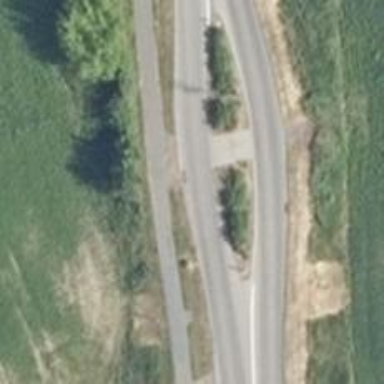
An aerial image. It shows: Secondary road with asphalt surface.